Interaction volume radius: 5 \u00c5
Interaction volume height: 20 \u00c5
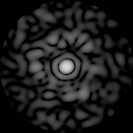
Disorder parameter: 0.852